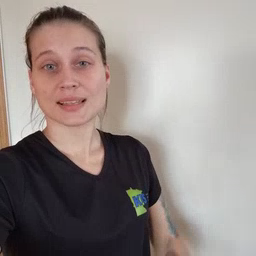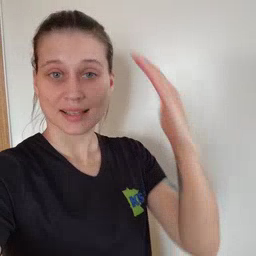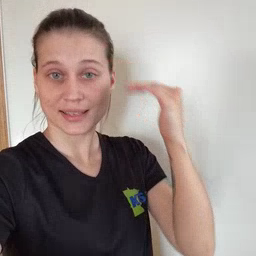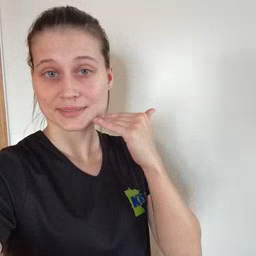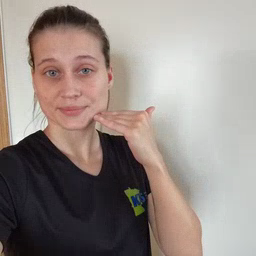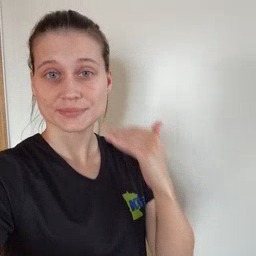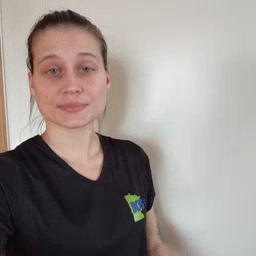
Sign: head